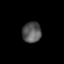
Tissue: lung
Cell type: T cells
Senescence score: 0.1557
Nuclear area (px): 381
Mean DAPI intensity: 87.155